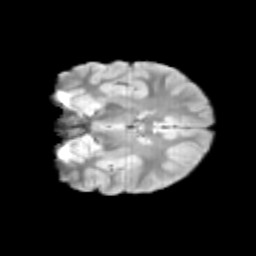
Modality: T2w
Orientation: coronal
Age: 10
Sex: male
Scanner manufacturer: siemens
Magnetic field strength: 3 T
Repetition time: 3.8 s
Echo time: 0.07 s